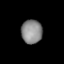
Tissue: lung
Cell type: Endothelial cells
Senescence score: 0.5988
Nuclear area (px): 490
Mean DAPI intensity: 136.665